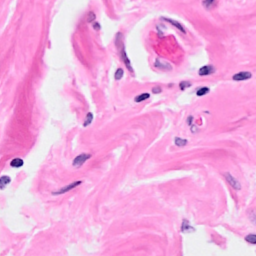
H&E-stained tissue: Breast